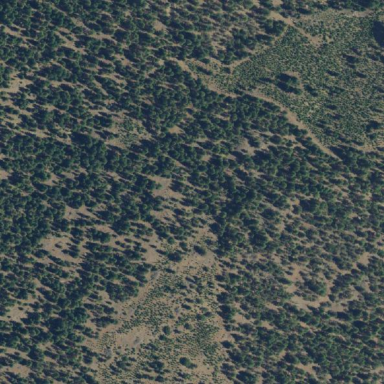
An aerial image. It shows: Forest area.